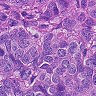
Metastatic tissue present: yes